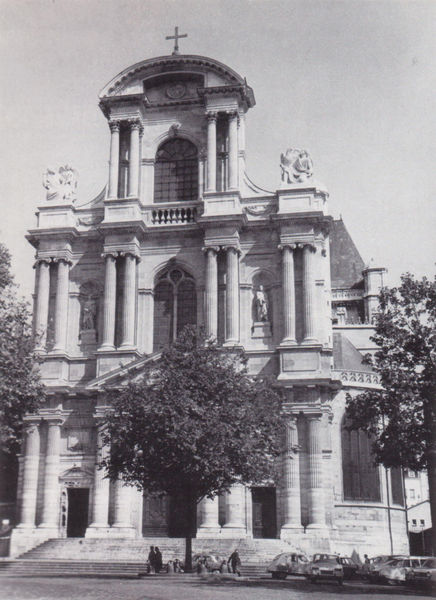
Titel: Saint-Gervais-et-Protais (Fassade)
Künstler: Salomon De Brosse
Standort: Paris
Institution: Saint-Gervais-et-Protais
Schlagwörter: baum, blätter, himmel, laub, schatten, weiß, bäume, menschen, stadt, fenster, frankreich, grau, hell, licht, marmor, mitte, schwarz, strasse, säule, säulen, tür, dach, gebäude, haus, architektur, barock, sockel, stein, tod, kirche, drei, paar, personen, rokkoko, gotik, renaissance, rokoko, doppelsäule, skulptur, bäumchen, sommer, ansicht, bogen, fassade, italien, türen, giebel, platz, pilaster, auto, figuren, treppe, treppen, arch, architecture, church, column, columns, men, palace, people, stair, stairs, steps, white, window, black, gray, grey, sitting, three, windows, symmetrie, picture, aufgang, staircase, stufen, tor, foto, fotografie, grossstadt, photographie, eingang, erker, glaube, kreuz, religion, balustrade, dom, schwarz-weiss, kathedrale, rom, kapitell, photo, halbrund, portal, sims, leben, doppelsäulen, gesims, skulpturen, plastiken, statuen, hubi, glas, glasfenster, spitzbogen, ionisch, classic, sky, tree, messe, building, field, house, kapelle, kruzifix, roof, street, tower, trees, baroque, spanish, ballustrade, grass, entrance, dorisch, westen, gothik, black and white, fotographie, stockwerke, castle, shadow, walking, french, sakral, christentum, cross, glass, autos, fahrzeuge, sculpture, statue, osten, door, marble, roses, italy, outside, sizilien, bauwerk, maßwerk, doppel, leaves, neck, nischen, parkplatz, collums, doors, sockelzone, cathedral, jesus, dorische säulen, facade, gate, italian, place, rundgiebel, parken, dor, statues, dreipass, katholisch, weiiß, god, crucifix, calm, kreutz, pillar, south, christian, relief, christianity, ionic, vicenza, lion, doric, photograph, photography, chapel, schwarzweiß foto, neoclassic, europe, schwartz weiss, car, alt, photographer, colomn, sklptur, sculptures, niche, bischofskirche, cars, holy, catholic, capital, hous, european, levels, cropped, collumns, stained glass, pipe, colonial, s, piano, ghotik, pillars, platz treppe, stairway, fassade wetsen barock, gekuppelte säule, limestone, barouque, tress, xi, broken pediment, te, windoe, romanik, religous, vintage, iglecia, volutes, 17th century, stature, lead, westside, cara, status, bäume baum, säulen baum, arcituecture, vitraile, parking, parking place, solemn, daytime, verzierungen, hpch, suoth